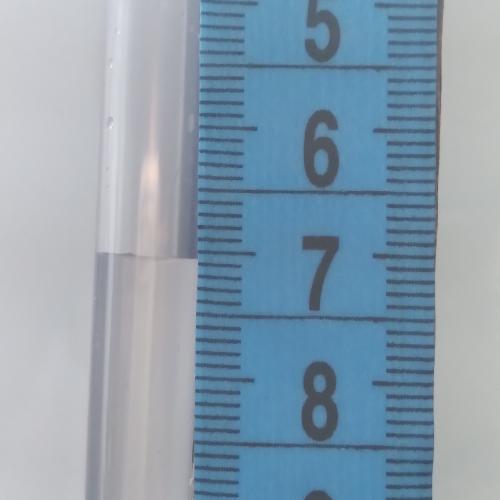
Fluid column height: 7.1 cm